Aerial crown-view tile of a tropical tree (Barro Colorado Island, Panama), acquired 20240918:
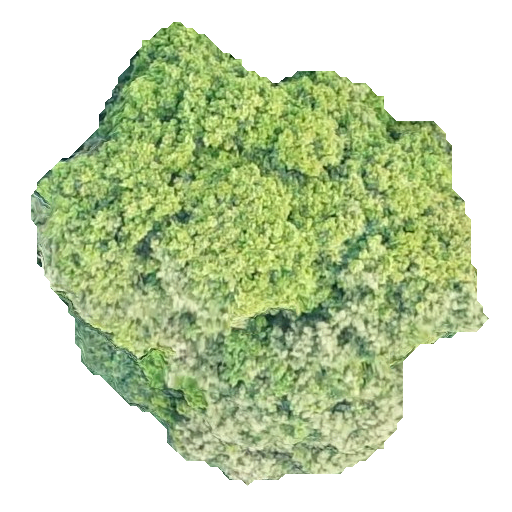
Species: Prioria copaifera
GBIF accepted scientific name: Prioria copaifera
Crown area: 217.505 m²